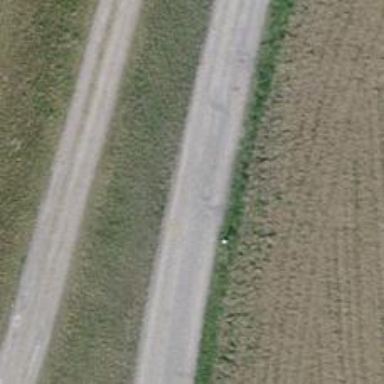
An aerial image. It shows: Road made of pebblestone meant for service vehicles.